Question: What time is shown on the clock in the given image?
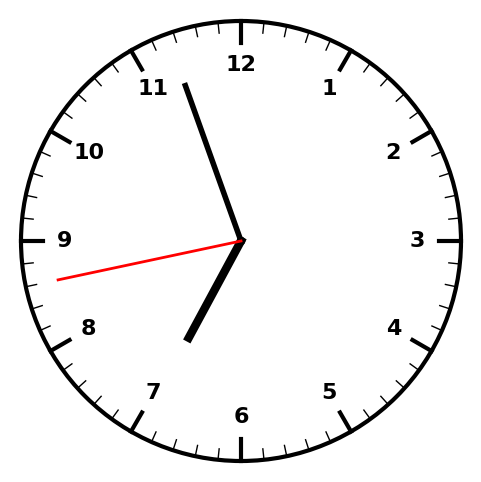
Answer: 06:56:43